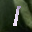
Label: 1